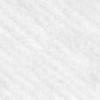
Label: no_change